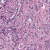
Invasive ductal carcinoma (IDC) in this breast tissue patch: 1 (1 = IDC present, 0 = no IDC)